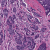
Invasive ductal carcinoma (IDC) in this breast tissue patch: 1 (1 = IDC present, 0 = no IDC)